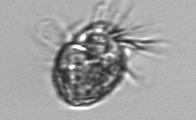
Label: Strombidium_morphotype1